Aerial crown-view tile of a tropical tree (Barro Colorado Island, Panama), acquired 20240813:
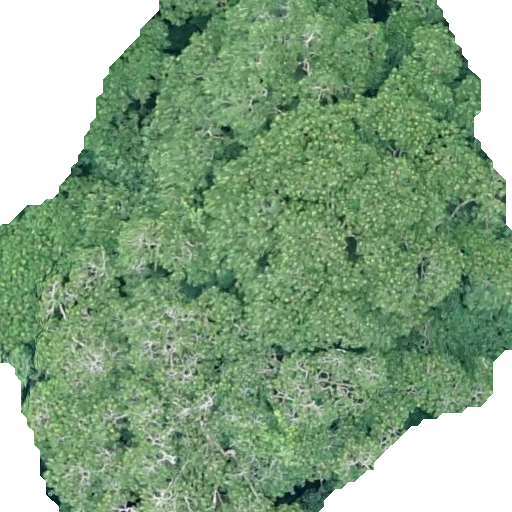
Species: Hura crepitans
GBIF accepted scientific name: Hura crepitans
Crown area: 379.29 m²